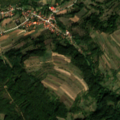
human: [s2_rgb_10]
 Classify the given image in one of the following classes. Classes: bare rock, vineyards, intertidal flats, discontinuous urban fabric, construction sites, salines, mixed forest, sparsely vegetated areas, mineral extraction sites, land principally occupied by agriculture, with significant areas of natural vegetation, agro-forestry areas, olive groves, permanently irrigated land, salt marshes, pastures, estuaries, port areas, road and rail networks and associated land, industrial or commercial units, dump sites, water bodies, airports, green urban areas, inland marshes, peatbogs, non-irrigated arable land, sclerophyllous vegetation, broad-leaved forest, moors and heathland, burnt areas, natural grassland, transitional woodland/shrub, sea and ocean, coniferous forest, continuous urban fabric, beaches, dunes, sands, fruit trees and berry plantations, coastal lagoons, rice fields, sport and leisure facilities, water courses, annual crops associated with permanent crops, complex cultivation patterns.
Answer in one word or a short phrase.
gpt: pastures, complex cultivation patterns, land principally occupied by agriculture, with significant areas of natural vegetation, broad-leaved forest